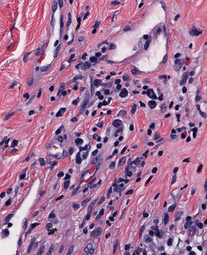
Tumor epithelial tissue: no
Tumor-associated stroma tissue: yes
Normal tissue: no